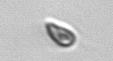
Label: Cryptophyta